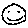
Label: smiley face